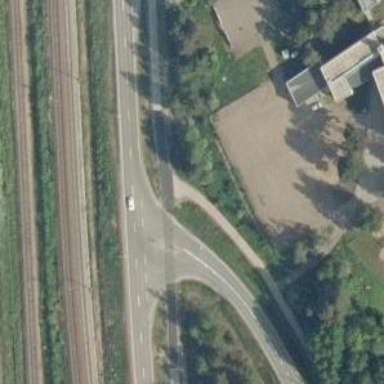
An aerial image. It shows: Asphalt footway with marked crossing that includes median island. The area also features cycle track.